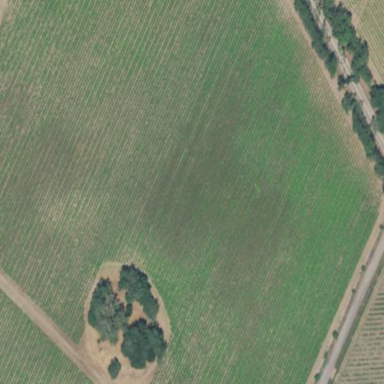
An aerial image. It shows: Vineyard where grapes are grown.